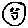
Label: smiley face